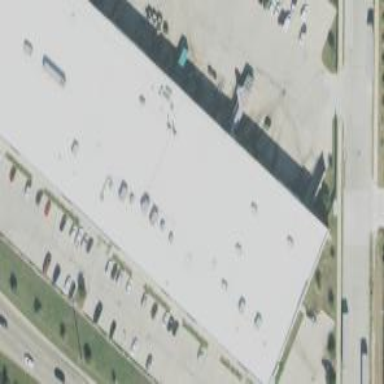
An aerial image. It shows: Warehouse building.